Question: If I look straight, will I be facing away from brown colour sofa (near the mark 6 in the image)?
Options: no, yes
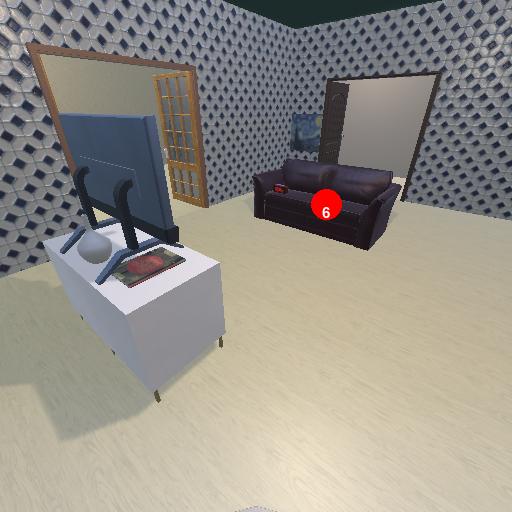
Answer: no